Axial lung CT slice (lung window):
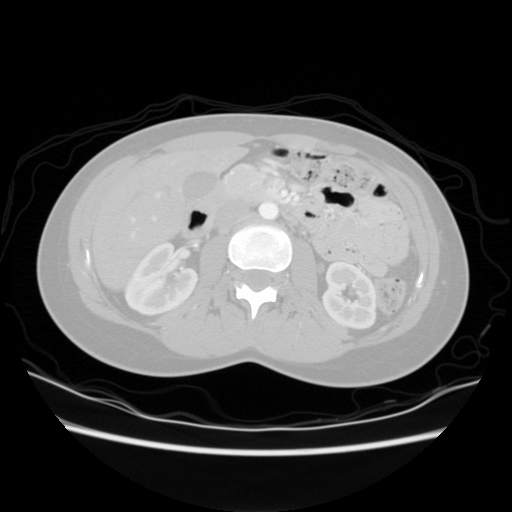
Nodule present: no